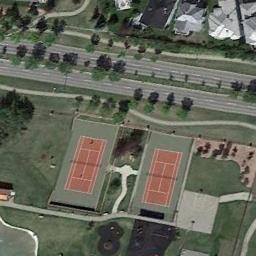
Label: tennis_court